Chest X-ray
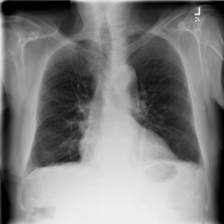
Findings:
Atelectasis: negative
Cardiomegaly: negative
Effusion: negative
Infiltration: negative
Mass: negative
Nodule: negative
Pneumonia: negative
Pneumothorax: negative
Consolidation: negative
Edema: negative
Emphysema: negative
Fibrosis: negative
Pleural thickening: negative
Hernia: negative